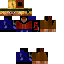
A male human skin with medium skin, wearing brown long hair dressed in a blue hoodie and blue pants, featuring a closed mouth.